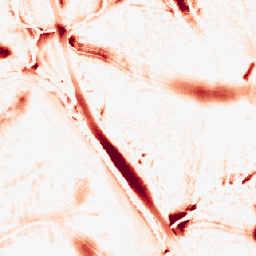
Category: morphological
Decomposition family: morphological
Decomposition parameters: operation: opening
size: 20
Upsampling method: area
Upsampling parameters: scale: 4
Upsampling scale: 4